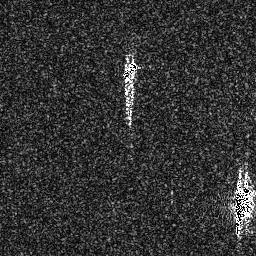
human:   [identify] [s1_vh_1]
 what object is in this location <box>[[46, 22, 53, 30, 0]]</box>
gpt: <ref>1 small ship at the top</ref>